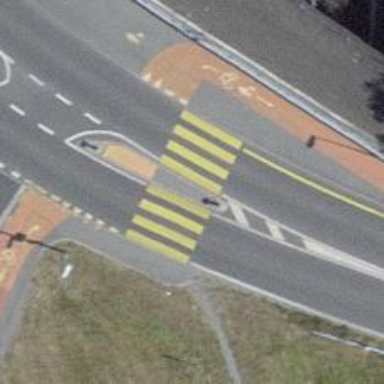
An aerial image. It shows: Footway with zebra crossing.